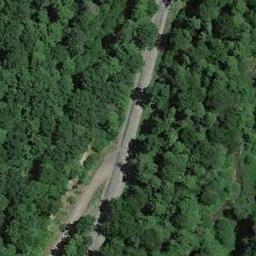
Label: freeway